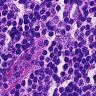
Metastatic tissue present: no